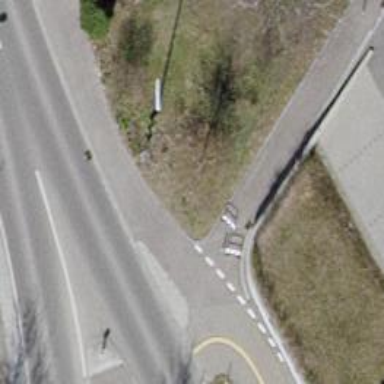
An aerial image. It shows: Openable double cycle barrier.